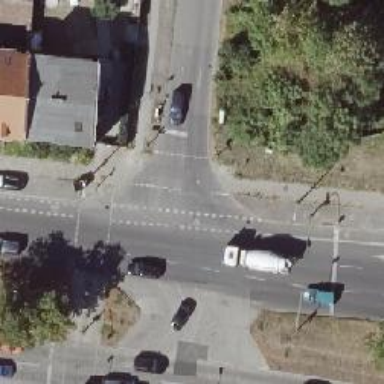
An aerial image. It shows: Road with traffic signals.